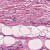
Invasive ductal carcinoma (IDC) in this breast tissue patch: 0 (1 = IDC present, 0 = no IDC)